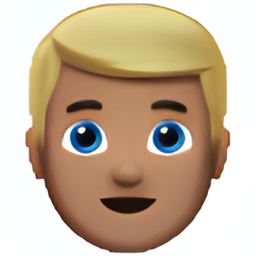
Name: person with blond hair
Emoji: 👱🏽
Group: People & Body
Sub-group: person